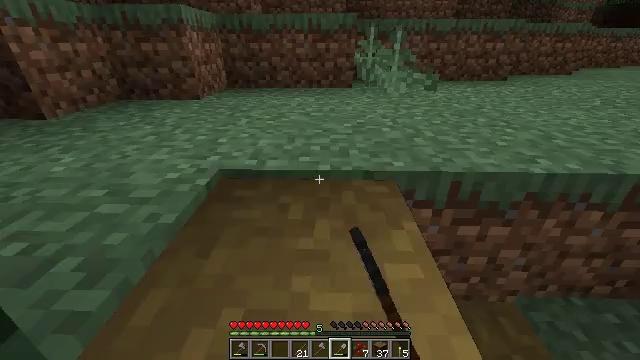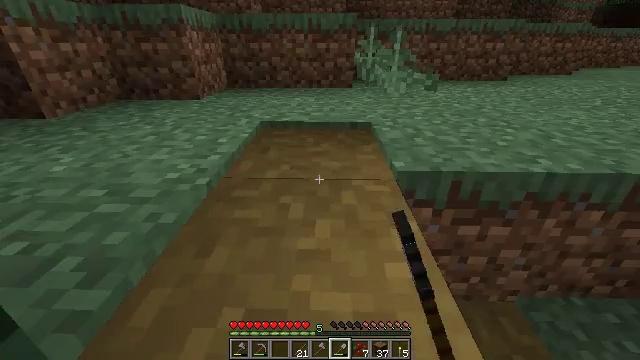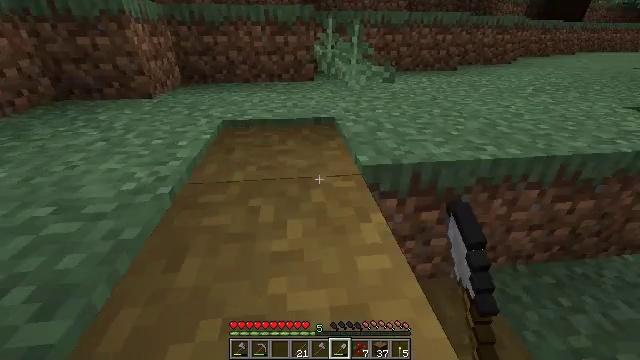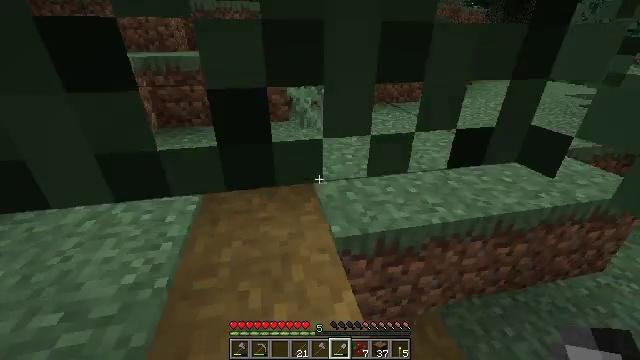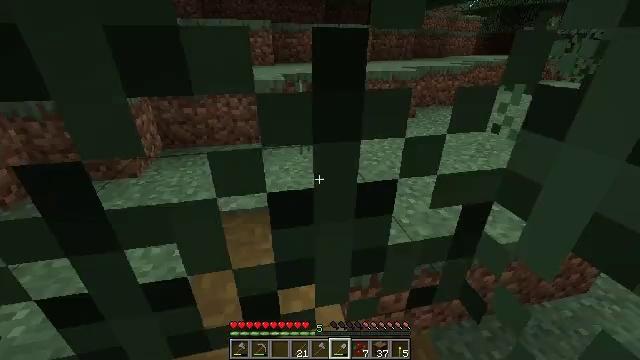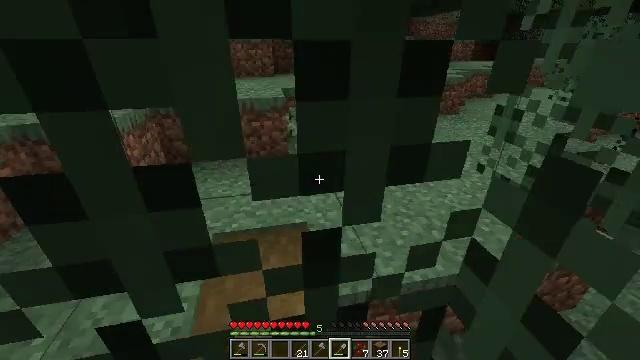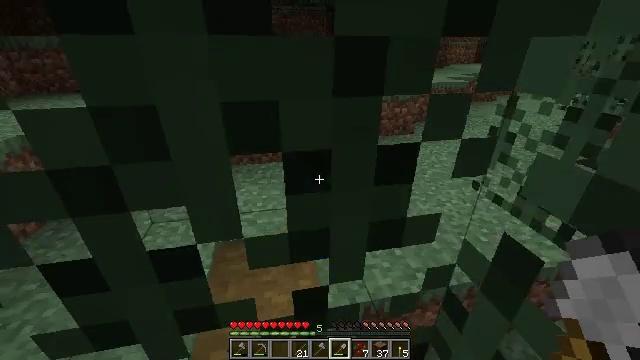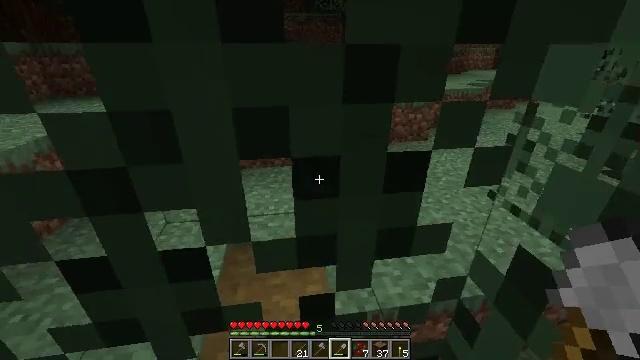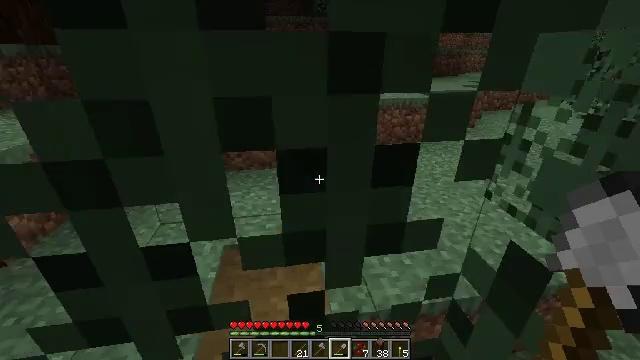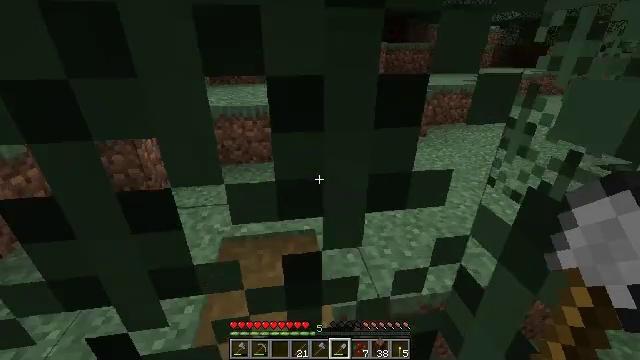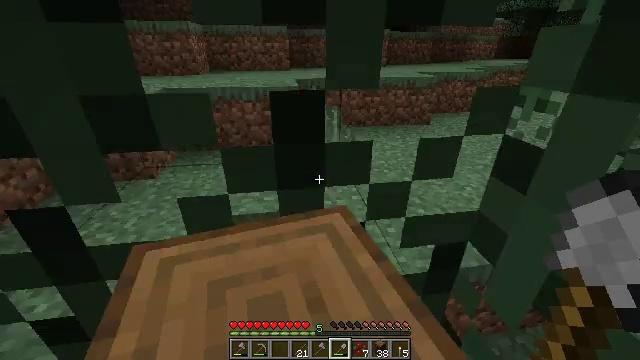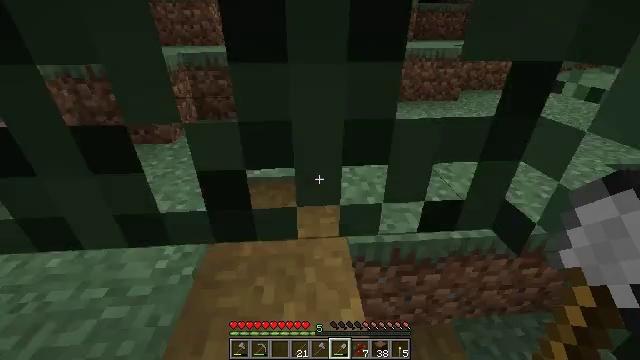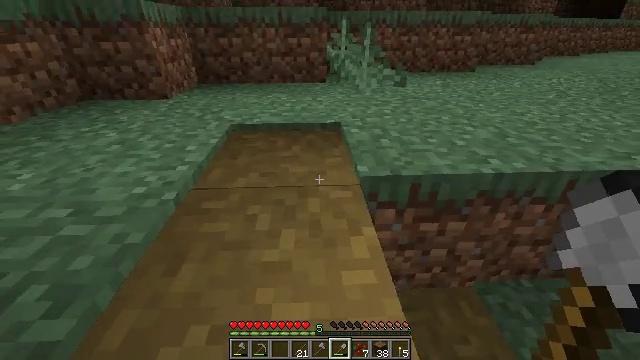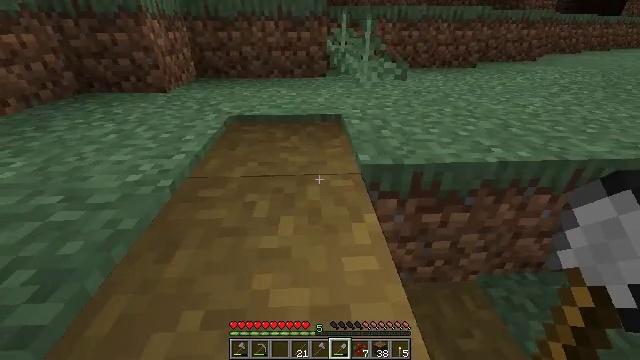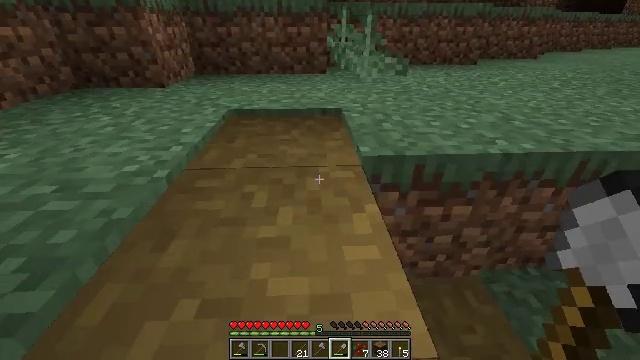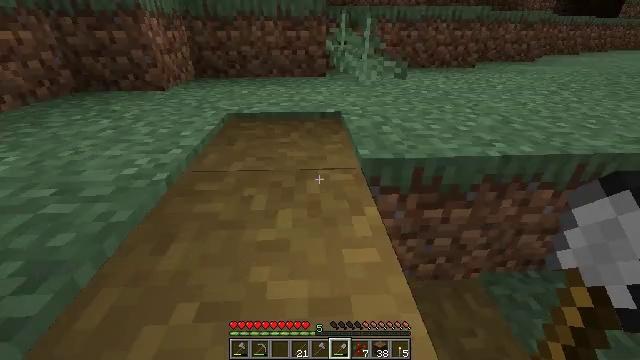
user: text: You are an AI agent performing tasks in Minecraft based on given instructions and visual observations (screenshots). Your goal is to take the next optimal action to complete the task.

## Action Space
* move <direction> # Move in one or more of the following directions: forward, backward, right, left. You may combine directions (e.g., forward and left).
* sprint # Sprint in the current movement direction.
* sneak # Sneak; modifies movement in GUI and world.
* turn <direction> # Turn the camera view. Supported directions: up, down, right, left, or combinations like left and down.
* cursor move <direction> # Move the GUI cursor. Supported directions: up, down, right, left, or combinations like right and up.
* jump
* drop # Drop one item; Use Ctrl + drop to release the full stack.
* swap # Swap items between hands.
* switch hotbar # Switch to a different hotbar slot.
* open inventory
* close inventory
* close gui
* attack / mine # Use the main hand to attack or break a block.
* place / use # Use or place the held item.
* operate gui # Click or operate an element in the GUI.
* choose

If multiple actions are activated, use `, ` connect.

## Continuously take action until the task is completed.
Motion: motion action
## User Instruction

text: Punch the spruce leaves to get saplings.
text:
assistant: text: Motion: move forward, use / place
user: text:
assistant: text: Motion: move forward, turn right and down, use / place, jump
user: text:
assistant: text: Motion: move forward, turn right and up, jump
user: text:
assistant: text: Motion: move forward, use / place, jump
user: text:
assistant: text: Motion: move forward, use / place, jump
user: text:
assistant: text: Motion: move forward, use / place
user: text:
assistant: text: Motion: move forward, turn left and up
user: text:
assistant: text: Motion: move forward, jump
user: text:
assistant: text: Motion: move forward, use / place, jump
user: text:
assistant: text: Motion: move forward, use / place, jump
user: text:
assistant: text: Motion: turn left and down
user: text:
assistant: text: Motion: turn left
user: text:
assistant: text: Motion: no_op
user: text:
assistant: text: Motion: no_op
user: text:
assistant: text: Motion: no_op
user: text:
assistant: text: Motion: turn left and up
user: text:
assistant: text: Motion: turn left and up
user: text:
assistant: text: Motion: turn left and up
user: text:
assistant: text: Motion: turn up
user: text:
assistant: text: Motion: turn left and up
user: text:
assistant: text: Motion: turn up
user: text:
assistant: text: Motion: turn up
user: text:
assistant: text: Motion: turn right and up
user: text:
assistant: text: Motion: turn right and up
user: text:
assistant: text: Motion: turn right and up, attack / mine
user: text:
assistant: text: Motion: attack / mine
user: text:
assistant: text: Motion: attack / mine
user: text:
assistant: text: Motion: attack / mine
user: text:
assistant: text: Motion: attack / mine
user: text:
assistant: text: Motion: attack / mine